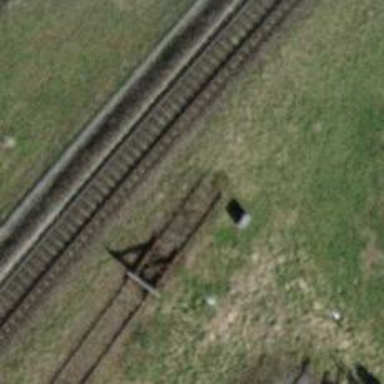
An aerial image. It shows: Railway buffer stop.